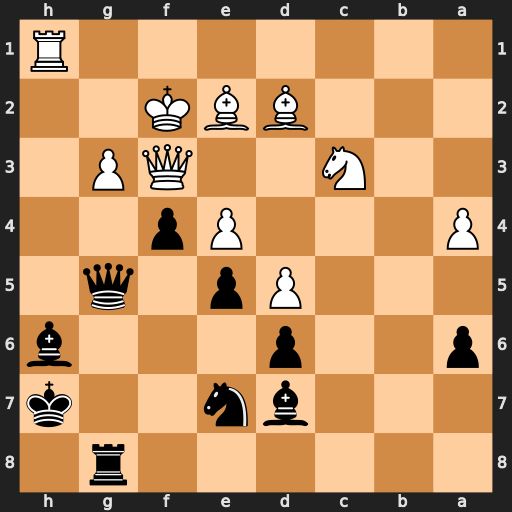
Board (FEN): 6r1/3bn2k/p2p3b/3Pp1q1/P3Pp2/2N2QP1/3BBK2/7R
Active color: b
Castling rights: -
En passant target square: -
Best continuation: fxg3+ Kg2 Qxd2